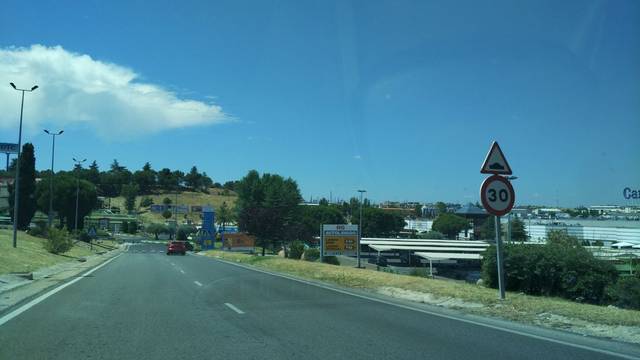
Region: Spain
Coordinates: 40.527, -3.649